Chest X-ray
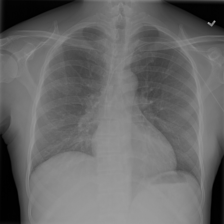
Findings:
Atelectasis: negative
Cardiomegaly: negative
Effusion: negative
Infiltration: positive
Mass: negative
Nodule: negative
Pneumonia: negative
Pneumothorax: negative
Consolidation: negative
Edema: negative
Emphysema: negative
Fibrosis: negative
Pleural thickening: negative
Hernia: negative